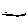
Label: line